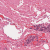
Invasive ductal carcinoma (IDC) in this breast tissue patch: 0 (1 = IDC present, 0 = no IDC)